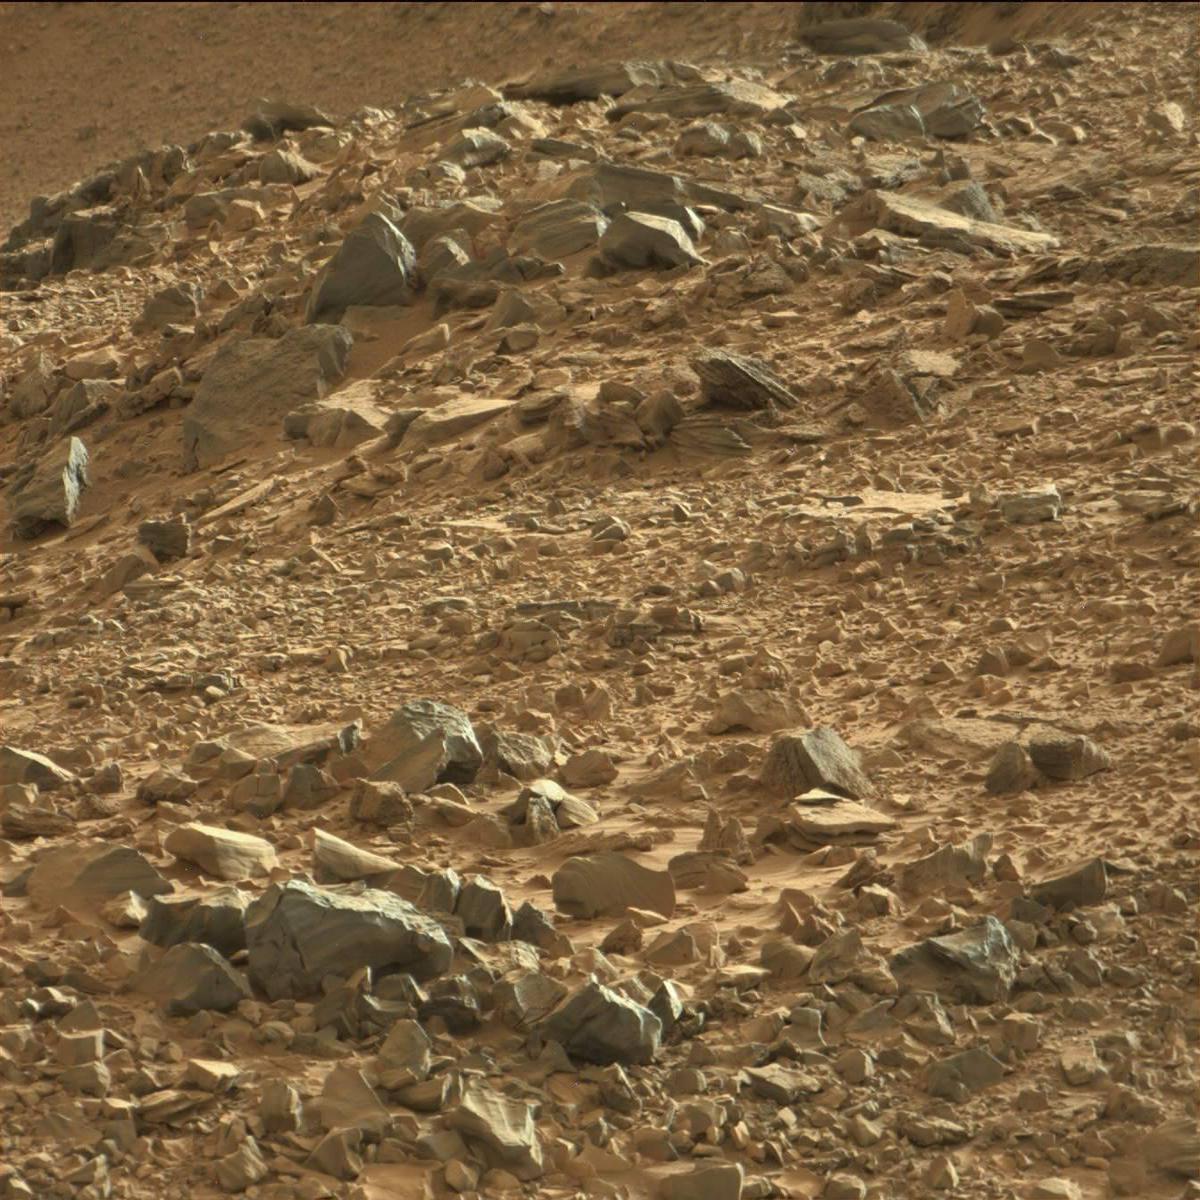
Terrain classes present: Bedrock, Sand / Soil